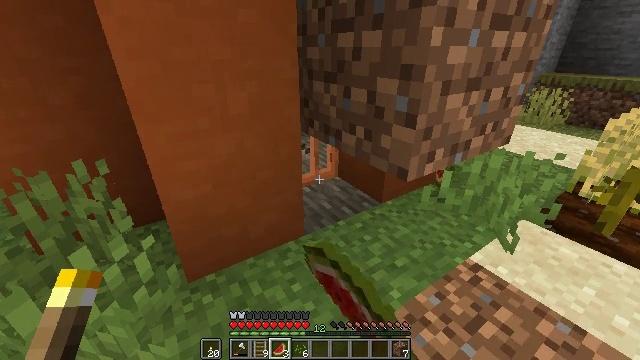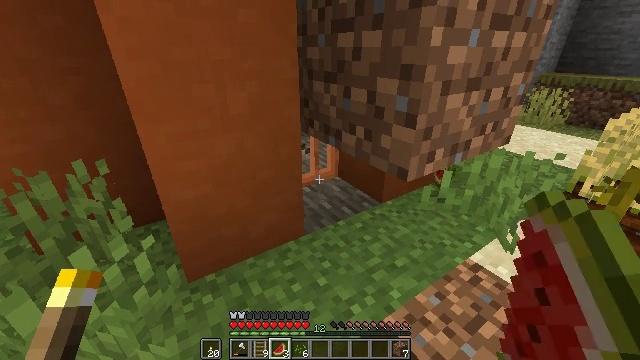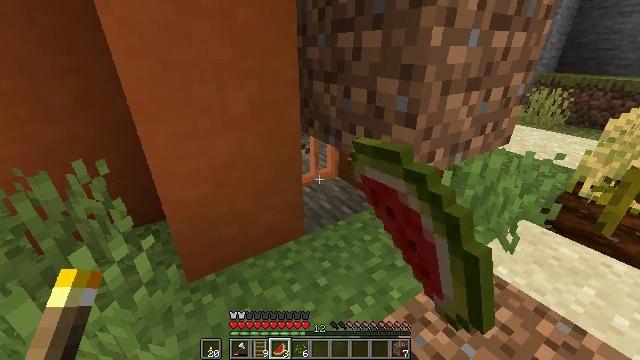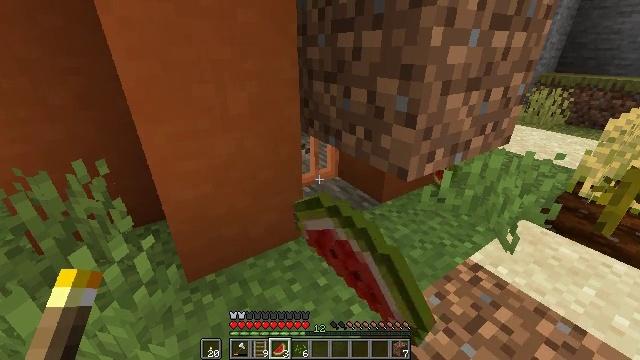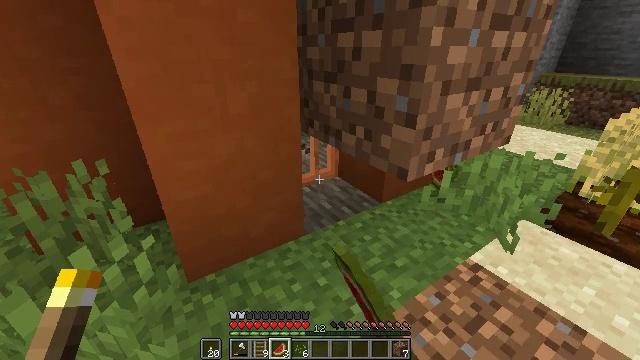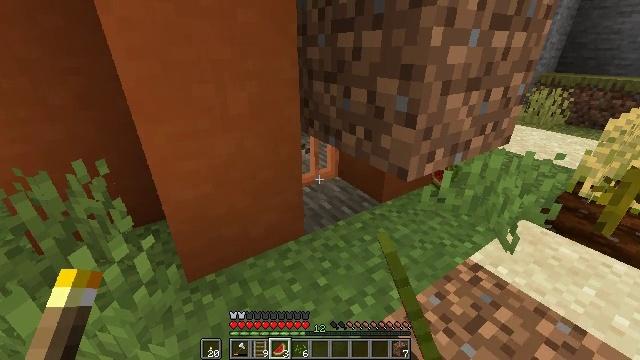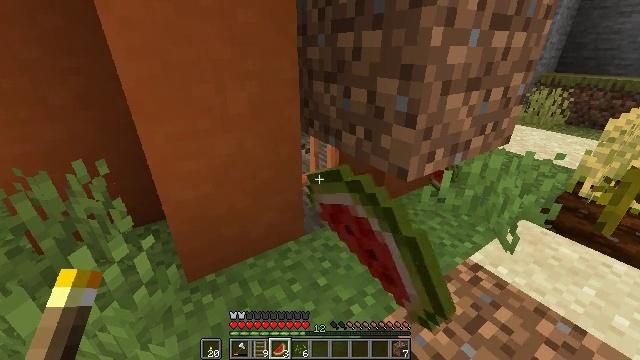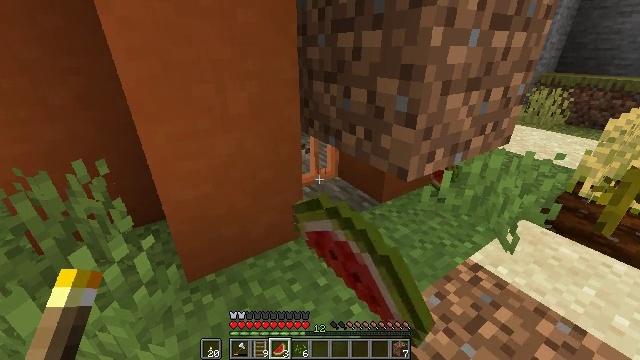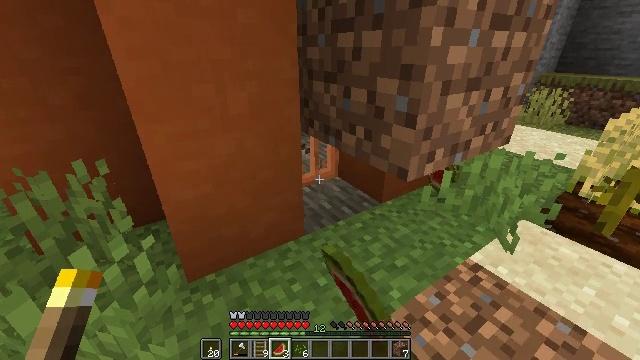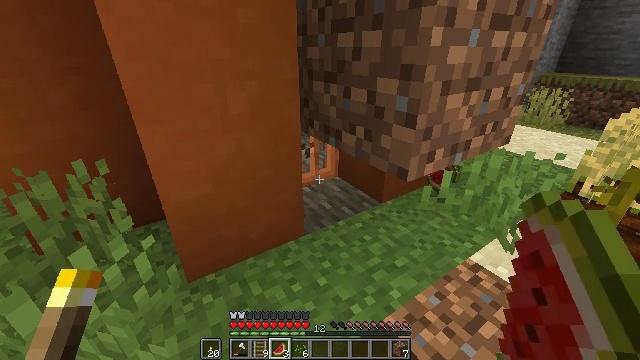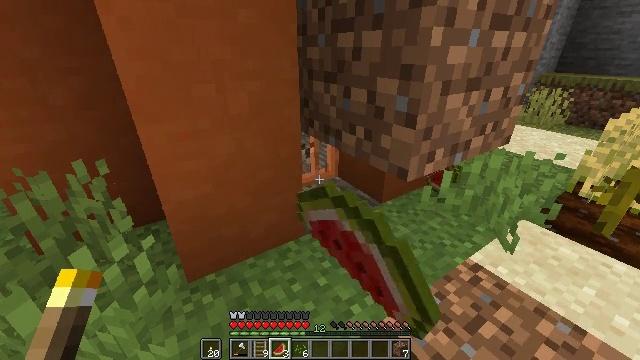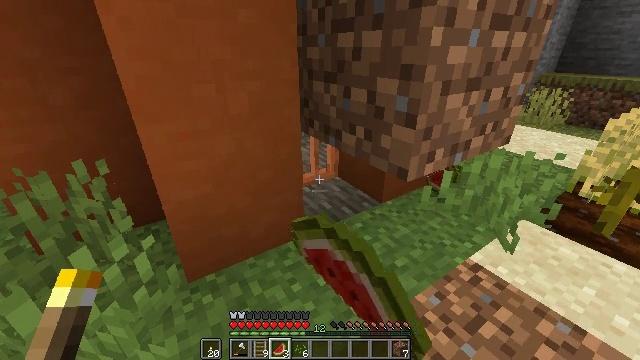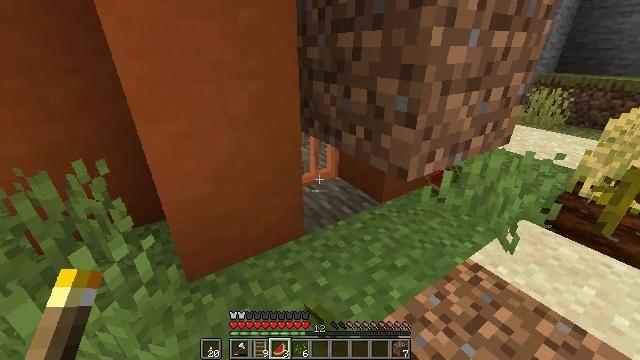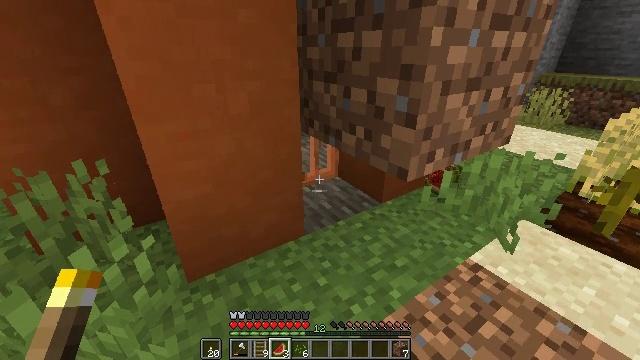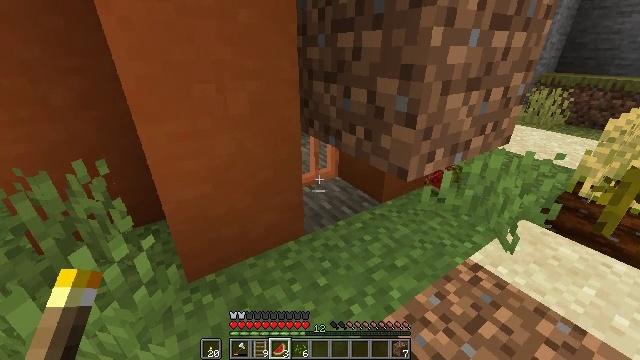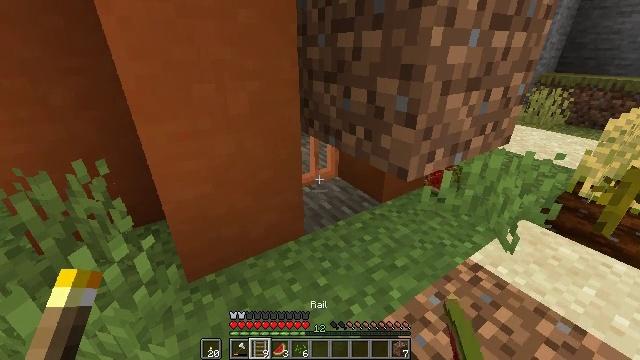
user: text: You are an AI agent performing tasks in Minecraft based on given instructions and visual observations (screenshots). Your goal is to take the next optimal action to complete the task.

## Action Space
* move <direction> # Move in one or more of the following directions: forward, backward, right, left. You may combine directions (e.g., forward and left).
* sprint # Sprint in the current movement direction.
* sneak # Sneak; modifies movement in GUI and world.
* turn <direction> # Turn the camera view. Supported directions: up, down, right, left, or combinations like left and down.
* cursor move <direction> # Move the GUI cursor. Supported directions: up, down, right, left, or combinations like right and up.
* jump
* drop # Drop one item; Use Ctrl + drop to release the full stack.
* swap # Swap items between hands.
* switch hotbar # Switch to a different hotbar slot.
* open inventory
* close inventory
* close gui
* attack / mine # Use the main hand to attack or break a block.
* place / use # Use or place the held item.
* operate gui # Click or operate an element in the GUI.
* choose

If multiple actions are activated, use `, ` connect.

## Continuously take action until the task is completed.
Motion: motion action
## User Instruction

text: Gather the acacia door from a structure.
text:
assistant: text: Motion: attack / mine
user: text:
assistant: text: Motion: attack / mine
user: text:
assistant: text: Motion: attack / mine
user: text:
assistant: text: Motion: attack / mine
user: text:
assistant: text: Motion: attack / mine
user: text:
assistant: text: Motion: attack / mine
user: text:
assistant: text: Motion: attack / mine
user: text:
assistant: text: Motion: attack / mine
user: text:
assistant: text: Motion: attack / mine
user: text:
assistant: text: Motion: attack / mine
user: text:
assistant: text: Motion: no_op
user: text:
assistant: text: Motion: no_op
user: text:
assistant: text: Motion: no_op
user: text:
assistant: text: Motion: no_op
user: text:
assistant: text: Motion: no_op
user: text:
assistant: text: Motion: no_op
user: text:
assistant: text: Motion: no_op
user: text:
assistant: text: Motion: no_op
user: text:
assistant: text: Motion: no_op
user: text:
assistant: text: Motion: no_op
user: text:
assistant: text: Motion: no_op
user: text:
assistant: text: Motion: no_op
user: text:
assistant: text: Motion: no_op
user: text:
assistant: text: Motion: no_op
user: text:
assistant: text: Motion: no_op
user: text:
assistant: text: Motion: no_op
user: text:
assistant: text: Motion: no_op
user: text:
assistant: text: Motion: attack / mine
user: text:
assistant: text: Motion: attack / mine
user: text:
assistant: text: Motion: attack / mine